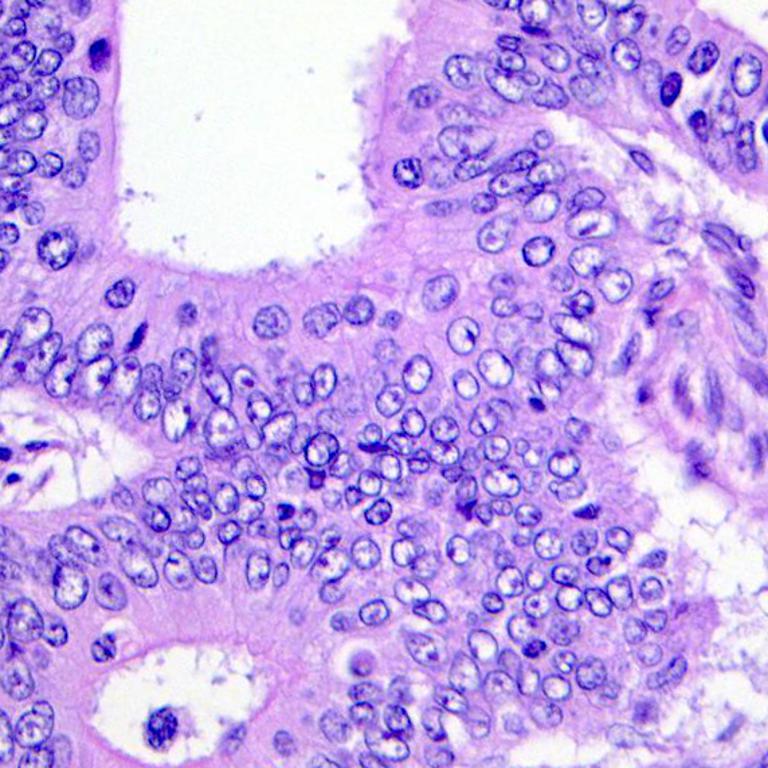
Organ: colon
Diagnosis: adenocarcinomas